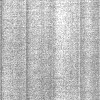
Atmospheric dust classification: dusty